Question: I'm learning my way around Java JTree's but I have this little problem I can't figure out.
Using a tutorial I found on Oracle's site, I've mimicked a tree structure they demonstrate. The problem is, I want the Folder "websites" to be an empty folder, but JTree is displaying it as though it is a file. How can I tell the JTree that "websites" is in fact an empty folder?
I've started working on a simple 'contact manager'. What I want to do basically it make the name look like folders (since I want to add info to each of them), but without adding stuff. i.e. Some might not have any info in them, but I would still like them to look like folders.

Code for the Browser class:
'''
import java.awt.Component;
import java.io.File;
import java.util.Iterator;
import javax.swing.JFrame;
import javax.swing.JScrollPane;
import javax.swing.JTree;
import javax.swing.tree.DefaultMutableTreeNode;
public class Browser extends JFrame implements javax.swing.tree.TreeModel {
private JTree tree;
ManagerOfContacts mngrOfContacts;
public Browser() {
//Generates the ManagerOfContacts and associated Contacts
Driver driver = new Driver();
mngrOfContacts = driver.getManagerOfContacts();
//---------------------------\
DefaultMutableTreeNode contacts = new DefaultMutableTreeNode("Contacts");
createNodes(contacts);
tree = new JTree(contacts);
JScrollPane treeView = new JScrollPane(tree);
add(treeView);
setSize(400,400);
setDefaultCloseOperation(EXIT_ON_CLOSE);
setVisible(true);
}
public void createNodes(DefaultMutableTreeNode top){
DefaultMutableTreeNode contactName;
Iterator<Contact> contactItr = mngrOfContacts.getIterator();
while(contactItr.hasNext()){
contactName = new DefaultMutableTreeNode(contactItr.next());
top.add(contactName);
}
}
public static void main(String[] args) {
Browser browsr = new Browser();
}
}
'''
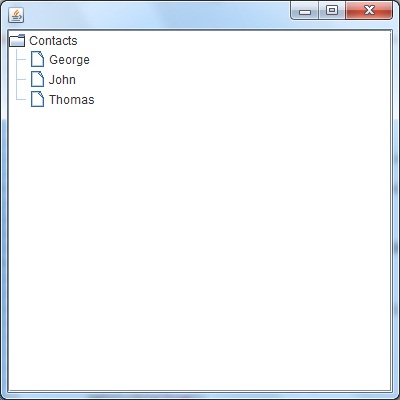
Answer: This is how you create your own 'TreeCellRenderer' which tells your 'JTree' whatever you want. Since you are using a default tree model with 'DefaultMutableTreeNode' as nodes you have to extract their user object and decide what to paint based on that. Note that the default renderer is just an extended 'JLabel', which is why you can use 'setIcon(...)', 'setText(...)', etc. inside it.
The reason why your leaf nodes are painted with file icons is probably that the default renderer chooses the icon based on 'DefaultMutableTreeNode.getAllowsChildren()' similarily to how I use 'Contact.isSomeProperty()'.
'''
import java.awt.Component;
import java.util.ArrayList;
import java.util.Iterator;
import java.util.List;
import javax.swing.JFrame;
import javax.swing.JScrollPane;
import javax.swing.JTree;
import javax.swing.SwingUtilities;
import javax.swing.UIManager;
import javax.swing.tree.DefaultMutableTreeNode;
import javax.swing.tree.DefaultTreeCellRenderer;
public class Browser extends JFrame {
private JTree tree;
//ManagerOfContacts mngrOfContacts;
public Browser() {
//Generates the ManagerOfContacts and associated Contacts
//Driver driver = new Driver();
//mngrOfContacts = driver.getManagerOfContacts();
//---------------------------\
DefaultMutableTreeNode contacts = new DefaultMutableTreeNode("Contacts");
createNodes(contacts);
tree = new JTree(contacts);
// use your own renderer (!)
tree.setCellRenderer(new MyTreeCellRenderer());
JScrollPane treeView = new JScrollPane(tree);
add(treeView);
setSize(400,400);
setDefaultCloseOperation(EXIT_ON_CLOSE);
setVisible(true);
}
public final void createNodes(DefaultMutableTreeNode top){
DefaultMutableTreeNode contactName;
// dummies
List<Contact> contacts = new ArrayList<Contact>();
contacts.add(new Contact("Me", true));
contacts.add(new Contact("You"));
Iterator<Contact> contactItr = contacts.iterator();
while(contactItr.hasNext()){
contactName = new DefaultMutableTreeNode(contactItr.next());
top.add(contactName);
}
}
public static void main(String[] args) {
SwingUtilities.invokeLater(new Runnable() {
public void run() {
Browser browsr = new Browser();
}
});
}
// dummy
private static class Contact {
private boolean someProperty;
private String name;
public Contact(String name) {
this(name, false);
}
public Contact(String name, boolean property) {
this.someProperty = property;
this.name = name;
}
public boolean isSomeProperty() {
return someProperty;
}
public String getName() {
return name;
}
@Override
public String toString() {
return name;
}
}
// this is what you want
private static class MyTreeCellRenderer extends DefaultTreeCellRenderer {
@Override
public Component getTreeCellRendererComponent(JTree tree, Object value, boolean sel, boolean expanded, boolean leaf, int row, boolean hasFocus) {
super.getTreeCellRendererComponent(tree, value, sel, expanded, leaf, row, hasFocus);
// decide what icons you want by examining the node
if (value instanceof DefaultMutableTreeNode) {
DefaultMutableTreeNode node = (DefaultMutableTreeNode) value;
if (node.getUserObject() instanceof String) {
// your root node, since you just put a String as a user obj
setIcon(UIManager.getIcon("FileView.computerIcon"));
} else if (node.getUserObject() instanceof Contact) {
// decide based on some property of your Contact obj
Contact contact = (Contact) node.getUserObject();
if (contact.isSomeProperty()) {
setIcon(UIManager.getIcon("FileView.hardDriveIcon"));
} else {
setIcon(UIManager.getIcon("FileChooser.homeFolderIcon"));
}
}
}
return this;
}
}
}
'''
This should get you started. You should read more about this in a <URL>.